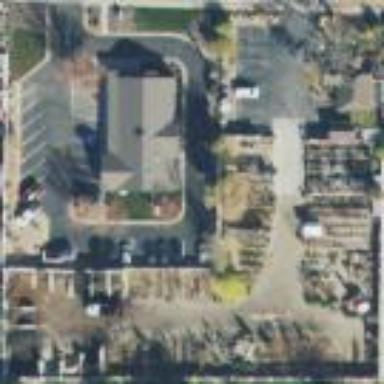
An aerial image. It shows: Garden center.